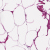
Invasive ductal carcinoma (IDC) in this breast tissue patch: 0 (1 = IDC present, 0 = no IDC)